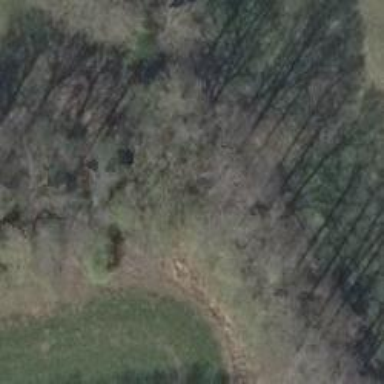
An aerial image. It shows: Row of deciduous broadleaved trees.